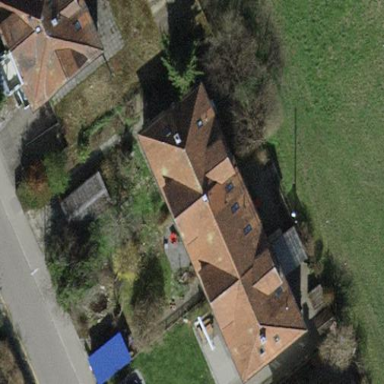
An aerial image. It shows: Building with tiled roof.